Interaction volume radius: 10 \u00c5
Interaction volume height: 20 \u00c5
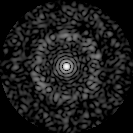
Disorder parameter: 0.7939